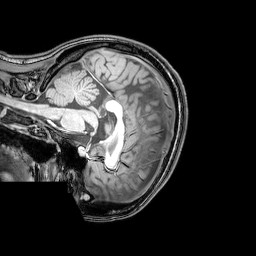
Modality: T1w
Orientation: sagittal
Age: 22
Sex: female
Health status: healthy
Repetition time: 0.081 s
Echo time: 0.037 s